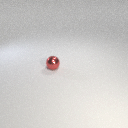
small red metal sphere